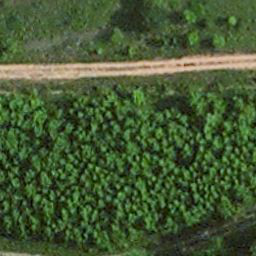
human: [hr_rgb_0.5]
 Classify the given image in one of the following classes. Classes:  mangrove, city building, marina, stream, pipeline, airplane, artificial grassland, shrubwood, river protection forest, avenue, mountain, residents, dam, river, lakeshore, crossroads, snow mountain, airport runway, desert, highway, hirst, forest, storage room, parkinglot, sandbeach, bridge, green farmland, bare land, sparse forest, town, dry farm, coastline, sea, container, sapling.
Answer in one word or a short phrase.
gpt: avenue